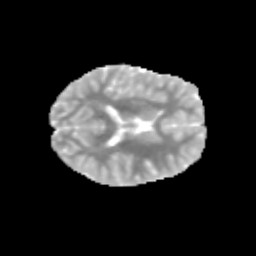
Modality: MD
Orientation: axial
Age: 11
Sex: female
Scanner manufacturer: siemens
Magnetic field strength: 3 T
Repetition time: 3.8 s
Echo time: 0.07 s